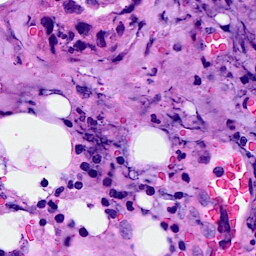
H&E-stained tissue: Breast